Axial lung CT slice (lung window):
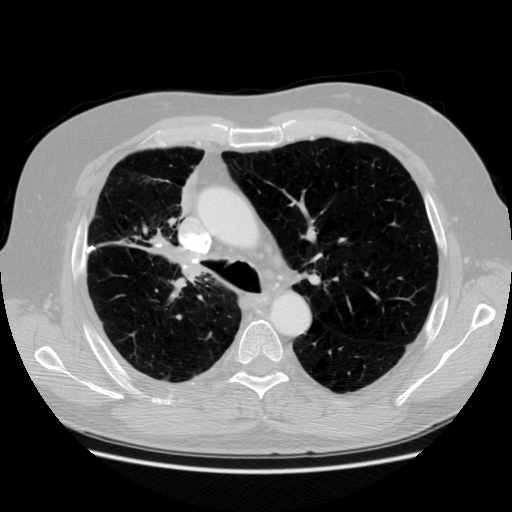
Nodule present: no